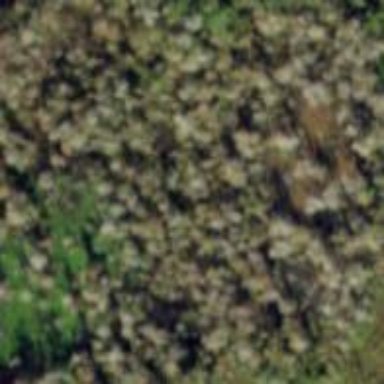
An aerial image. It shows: Swamp wetland with needle-leaved vegetation.